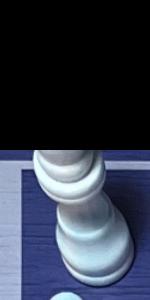
Label: King_White